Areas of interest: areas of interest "Jinan Zoo"
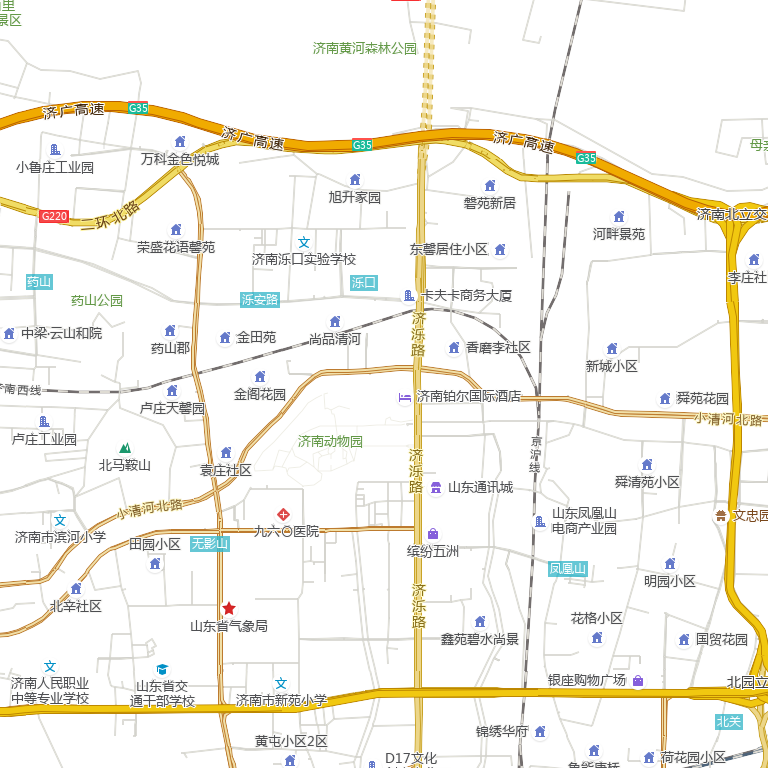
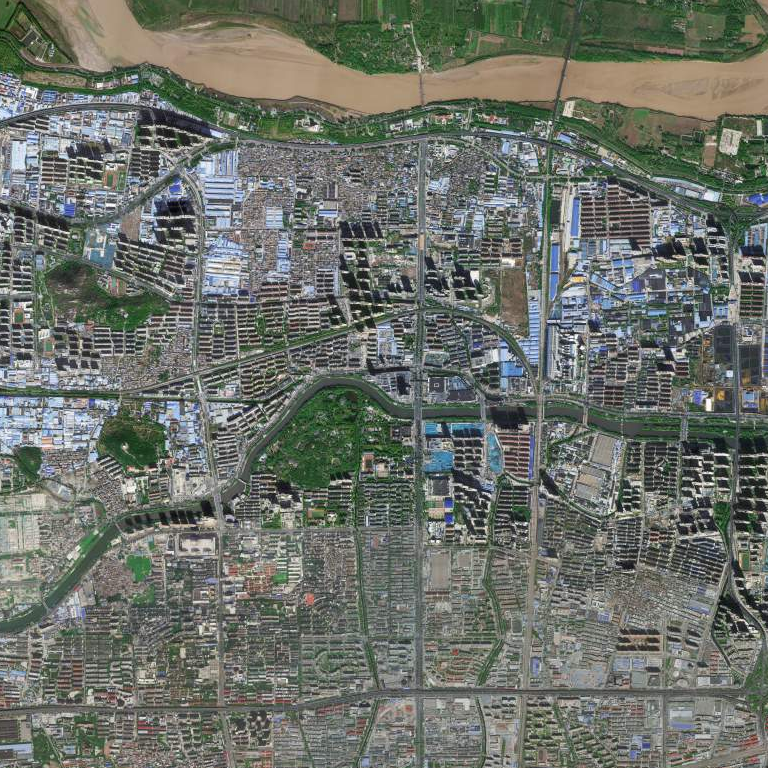